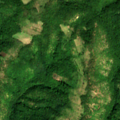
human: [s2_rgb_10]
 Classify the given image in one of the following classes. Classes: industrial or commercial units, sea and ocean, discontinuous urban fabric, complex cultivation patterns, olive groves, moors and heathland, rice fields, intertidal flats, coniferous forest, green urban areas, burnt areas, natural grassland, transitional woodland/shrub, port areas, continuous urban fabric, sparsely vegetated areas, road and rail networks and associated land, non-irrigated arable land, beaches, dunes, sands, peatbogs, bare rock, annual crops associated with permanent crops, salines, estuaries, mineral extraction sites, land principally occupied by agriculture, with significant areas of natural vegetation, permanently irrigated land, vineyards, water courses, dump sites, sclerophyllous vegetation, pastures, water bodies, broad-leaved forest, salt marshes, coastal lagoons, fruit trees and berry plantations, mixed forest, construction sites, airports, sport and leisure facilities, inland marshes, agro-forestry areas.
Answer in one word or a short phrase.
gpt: land principally occupied by agriculture, with significant areas of natural vegetation, broad-leaved forest, natural grassland